Question: I have a R visual in power bi. I use this visual to show a scatter plot with points(geom_point) and lines (geom_line).
The data ('Matlab_min_head - Matlab_max_head - Matlab') used for the lines has a lot of unused zeroes in it which I would like to omit as the line will shows a dip.
How can I exlude the zeroes?
I'm not an expert in R, but I understand for power Bi the adjustment of the data should happen as the graph is build. I cannot filter my data beforehad and then plot the result.
The slightly simplified code (without all the formatting) is as follows:
'''
Plot1<-ggplot(dataset, aes(x=Capacity_recalculated, y=Head_recalculated))
Plot1<-Plot1+geom_point(aes(colour=Head_recalculated))
#these are the 3 black lines:
Plot1<-Plot1+geom_line(aes(y=Matlab_min_head, x=Matlab_min_Q))
Plot1<-Plot1+geom_line(aes(y=Matlab_max_head,x=Matlab_max_Q))
Plot1<-Plot1+geom_line(aes(y=Matlab_head, x=Matlab_Q))
Plot1
'''

---
Update:
So I educated myself on how to use subset after <URL>.
I think I know where the problem lies:
My data looks like this:
'''
Project: Head_recalculated: Matlab_min_head: Matlab_head:
1 10 0 0
1 20 0 0
...
Matlab 60 0 60
Matlab 70 0 70
......
Matlab_min_head 50 50 0
Matlab_min_head 60 60 0
......
'''
So if I filter using:
'''
Plot1<-ggplot(subset(dataset, Matlab_head>0)
'''
or
'''
Plot1<-ggplot(subset(dataset, Matlab_head !=0)
'''
I essentially remove the other 'Matlab_min_head' column and the other 'Project' data from the dataset as it is 0.
Would there be an option to only let the subset remove values in the 'Matlab_head' column (and not the complete dataset)?
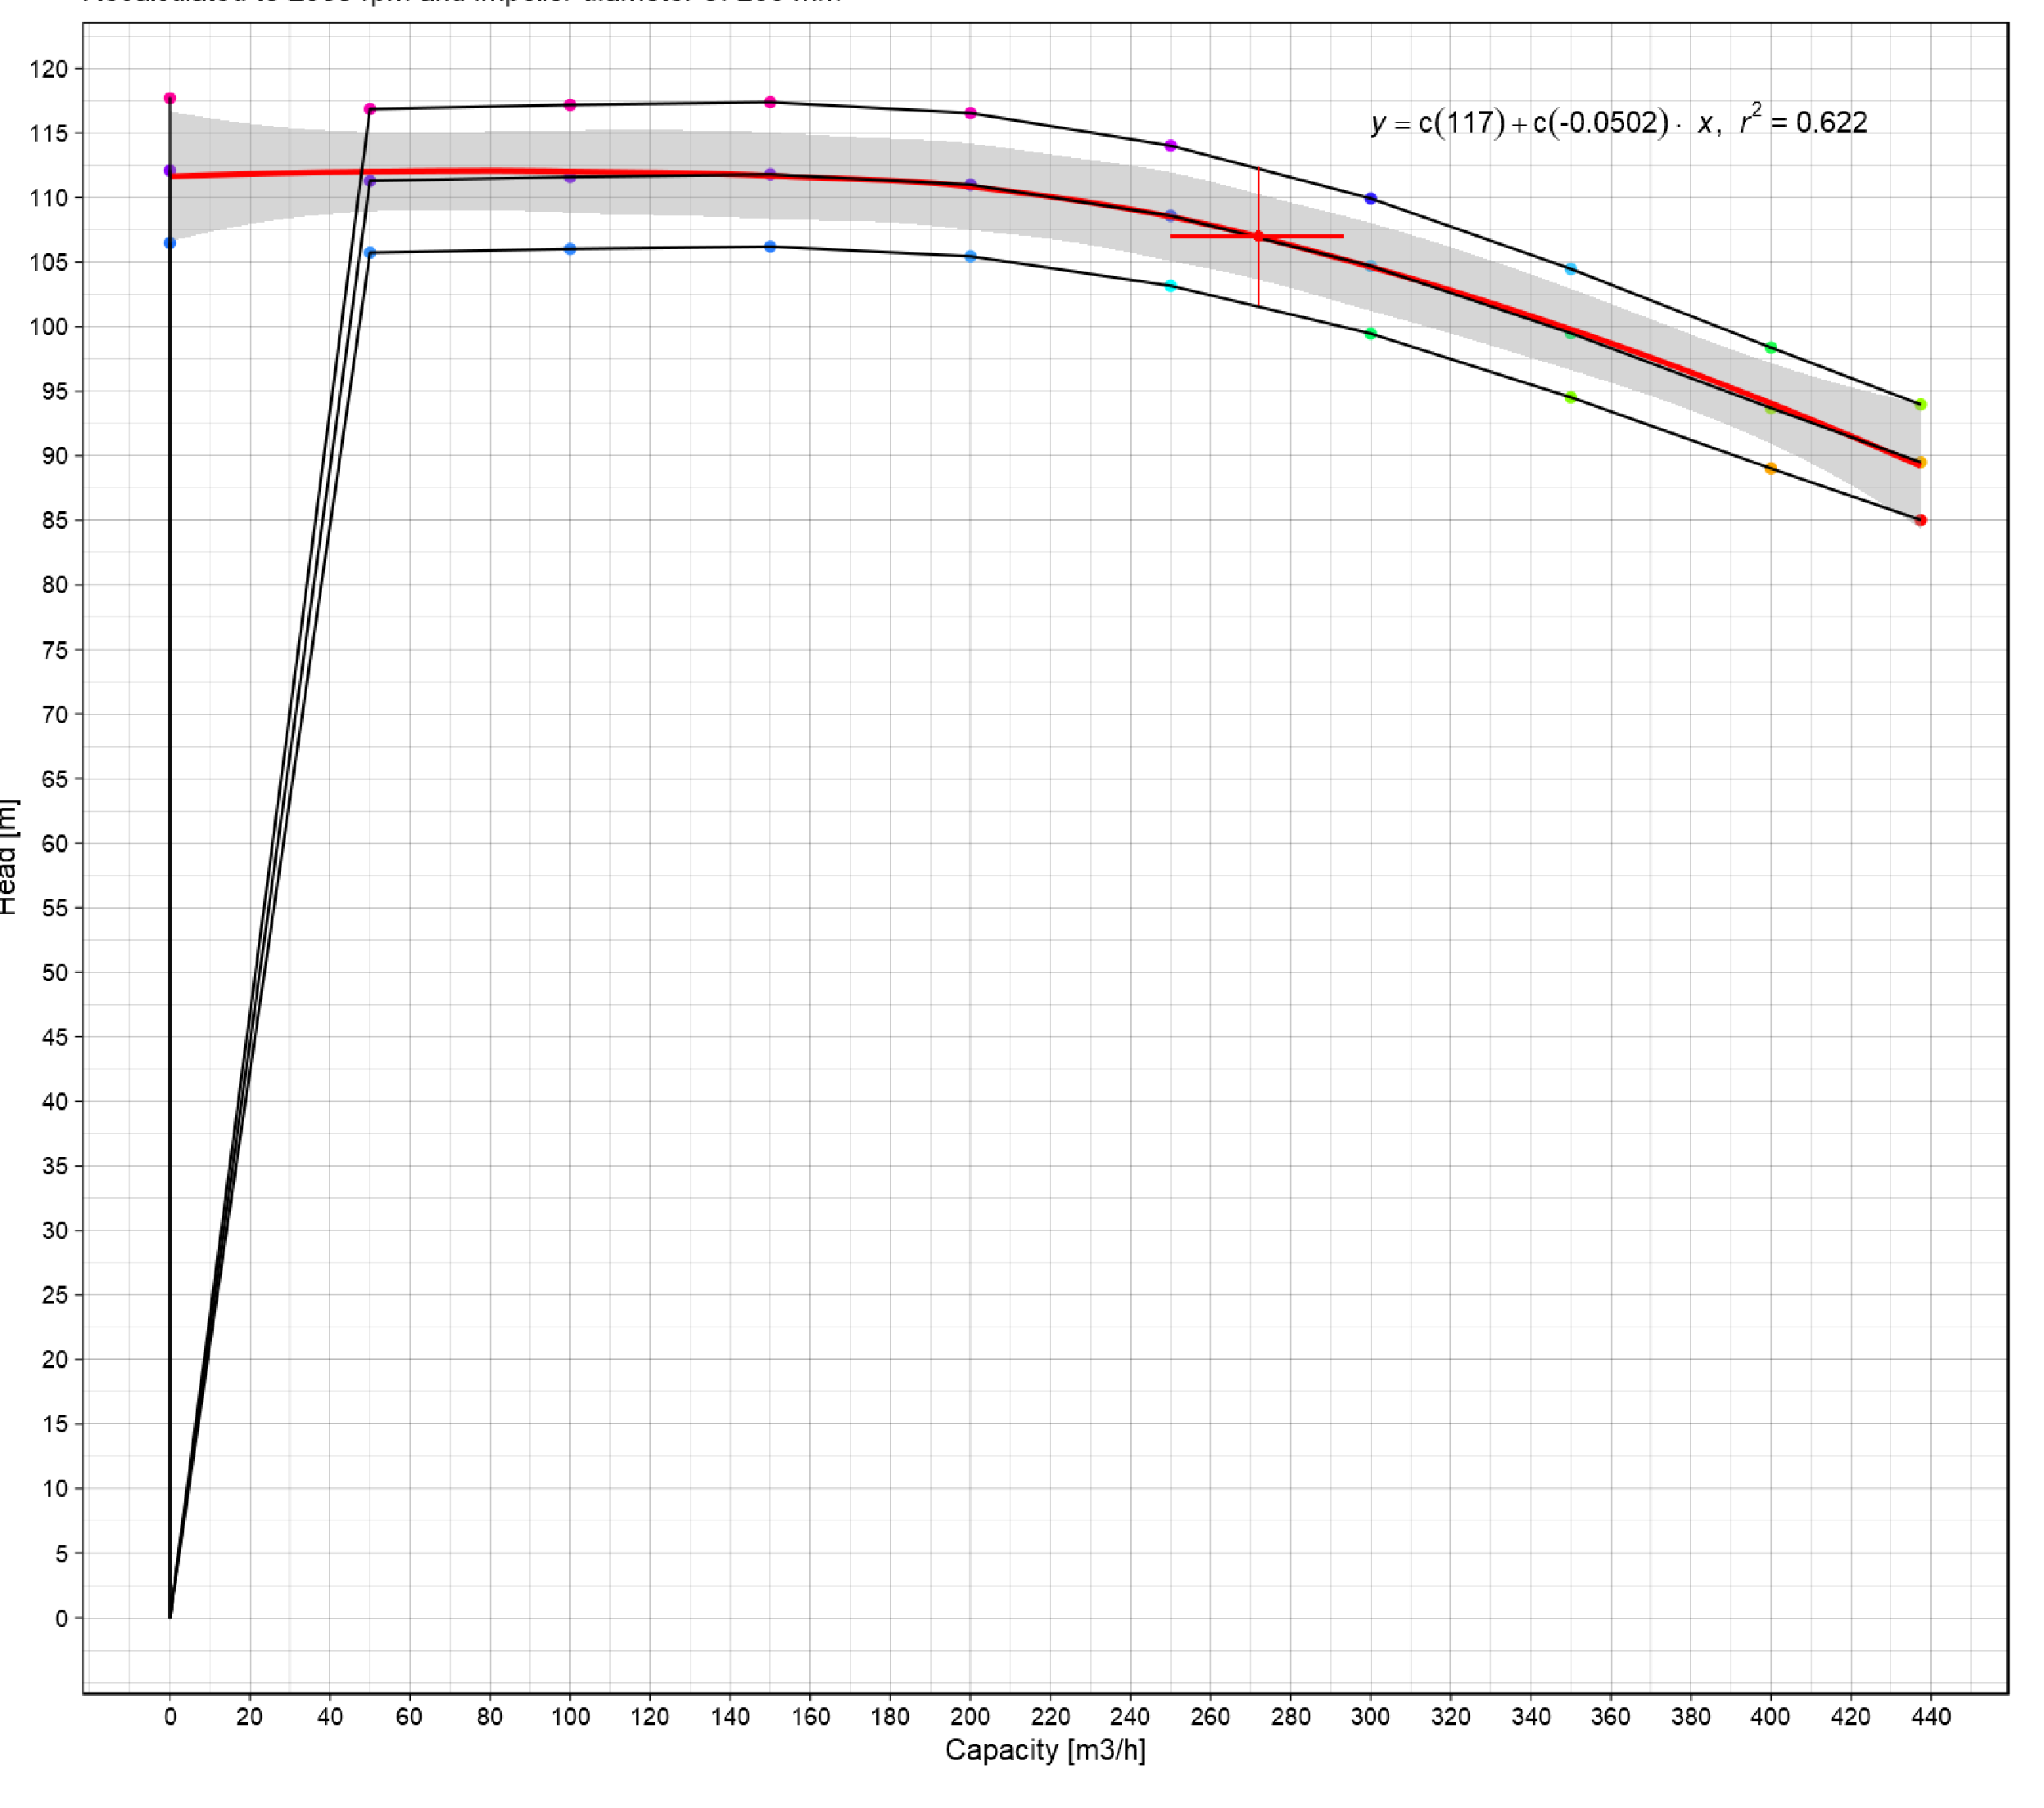
Answer: You could simply remove the zeroes with 'subset(dataset, Head_recalculated != 0)' in your first 'ggplot' call:
'Plot1 <- ggplot(subset(dataset,Head_recalculated != 0), aes(x=Capacity_recalculated, y=Head_recalculated))'